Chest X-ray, AP view. Patient: 32 years old, sex M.
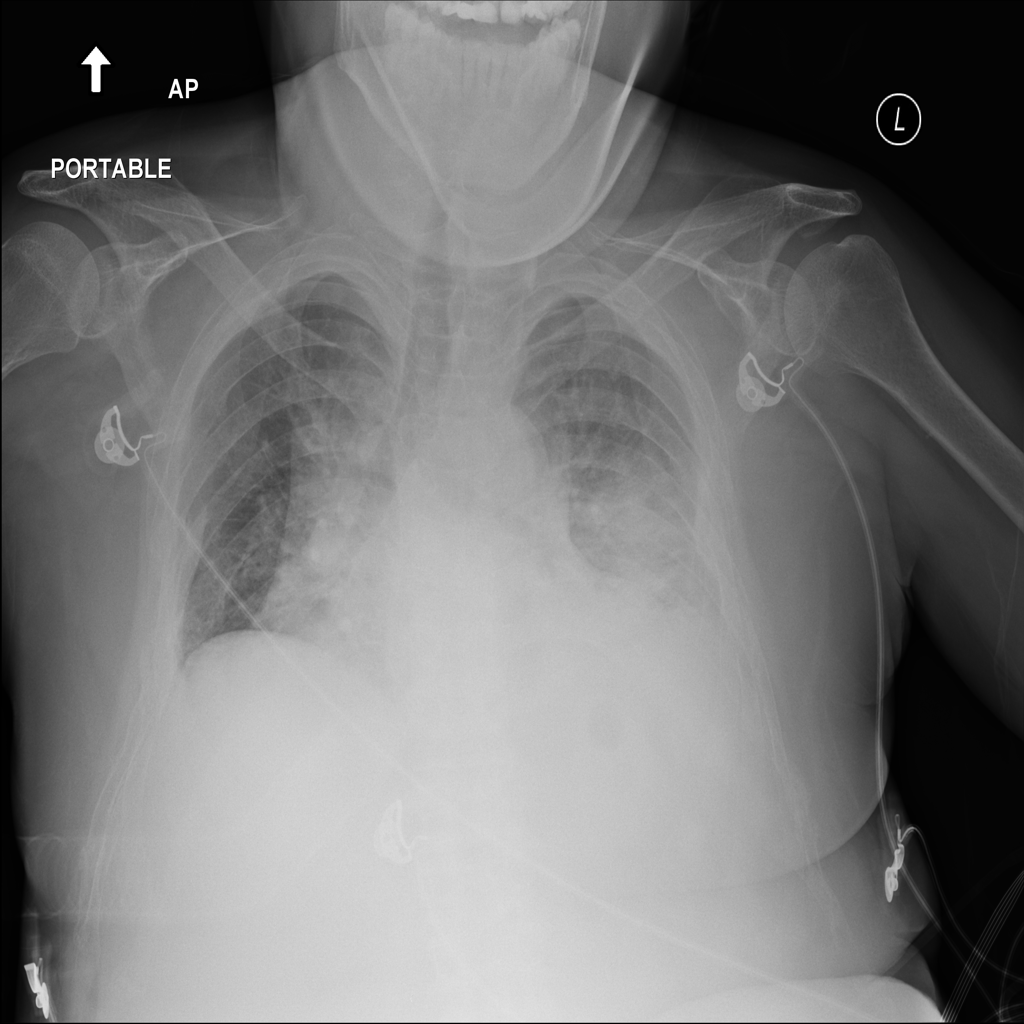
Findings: Atelectasis, Consolidation